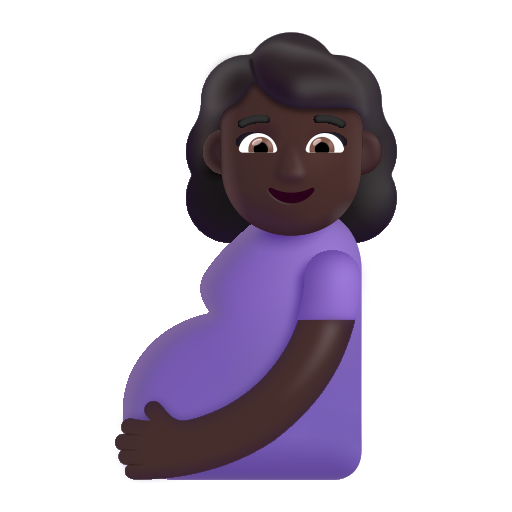
pregnant woman color dark